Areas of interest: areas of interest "Xiaodongguan Mosque"
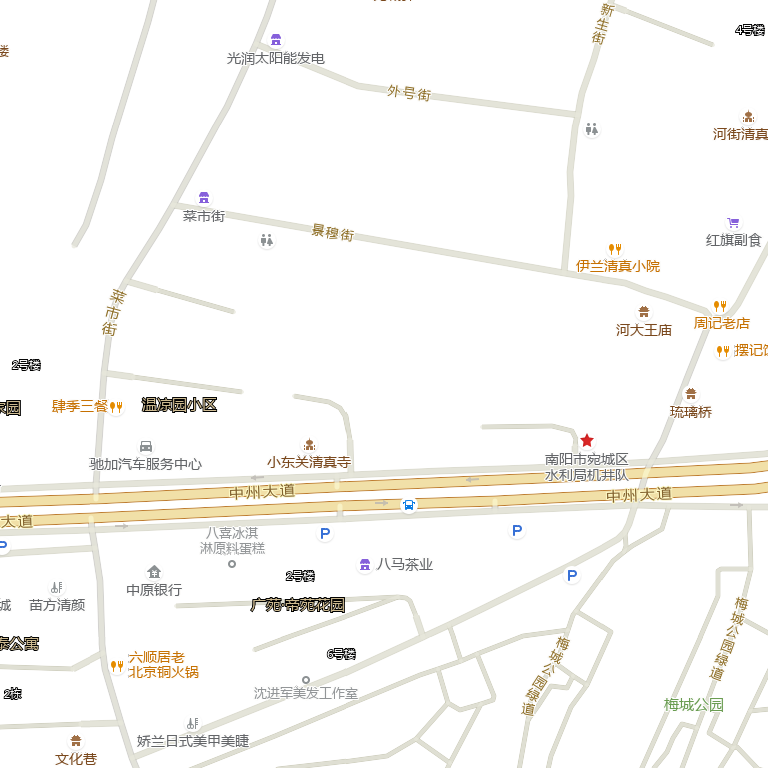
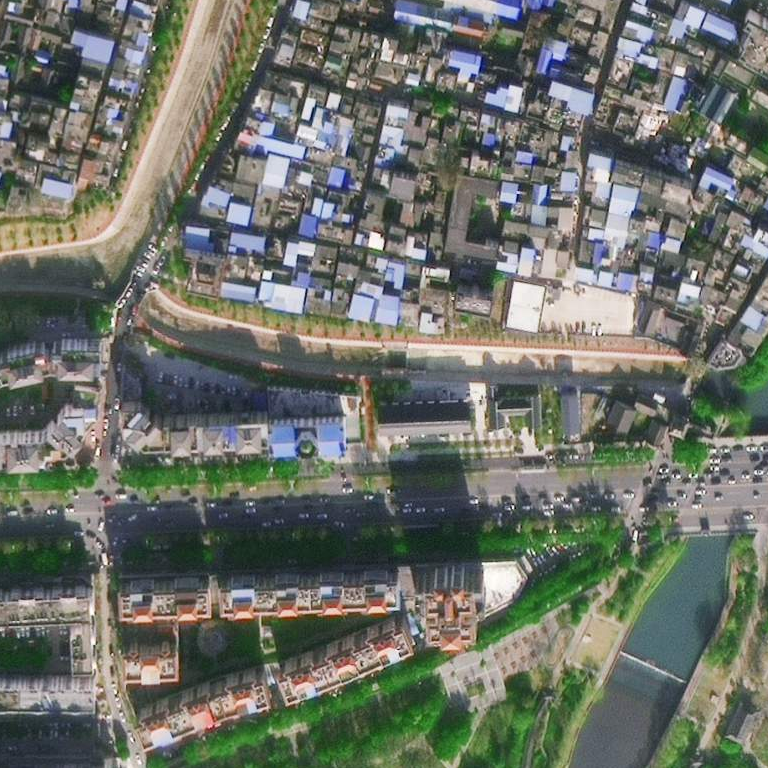